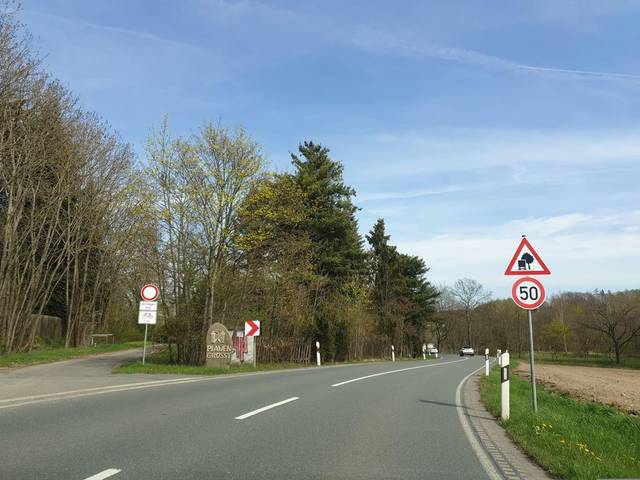
Region: Germany
Coordinates: 50.473, 12.123